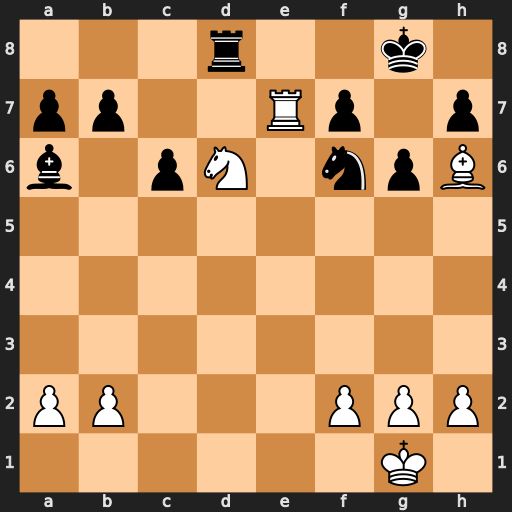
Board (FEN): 3r2k1/pp2Rp1p/b1pN1npB/8/8/8/PP3PPP/6K1
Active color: w
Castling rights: -
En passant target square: -
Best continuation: Rxf7 Ng4 Rg7+